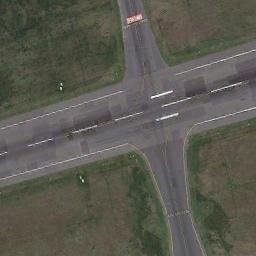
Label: runway